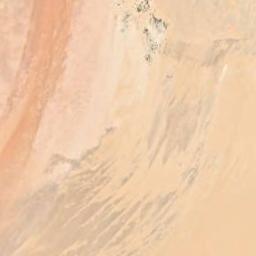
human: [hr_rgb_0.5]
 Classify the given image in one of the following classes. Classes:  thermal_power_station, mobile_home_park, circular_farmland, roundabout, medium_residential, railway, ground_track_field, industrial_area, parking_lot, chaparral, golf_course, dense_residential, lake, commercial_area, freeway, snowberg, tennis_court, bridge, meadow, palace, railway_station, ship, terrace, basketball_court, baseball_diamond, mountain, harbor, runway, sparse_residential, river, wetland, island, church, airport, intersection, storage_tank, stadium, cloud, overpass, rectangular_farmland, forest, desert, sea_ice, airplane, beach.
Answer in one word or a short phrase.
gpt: desert